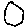
Label: circle